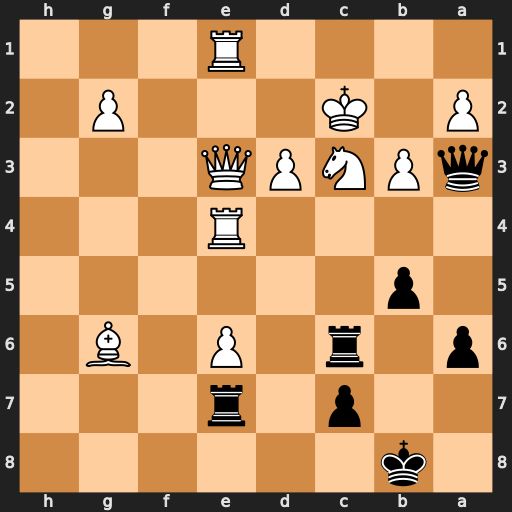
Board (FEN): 1k6/2p1r3/p1r1P1B1/1p6/4R3/qPNPQ3/P1K3P1/4R3
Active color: b
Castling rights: -
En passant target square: -
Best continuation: Qxa2+ Kd1 Rxc3 Qd2 Qxb3+ Ke2 Rc2 Qxc2 Qxc2+